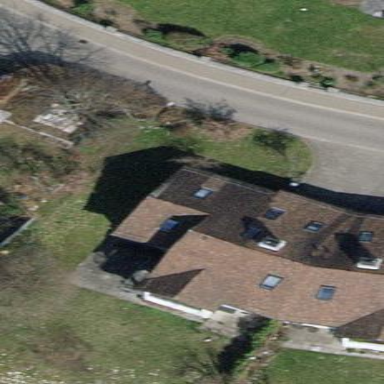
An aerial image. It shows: Terrace building.